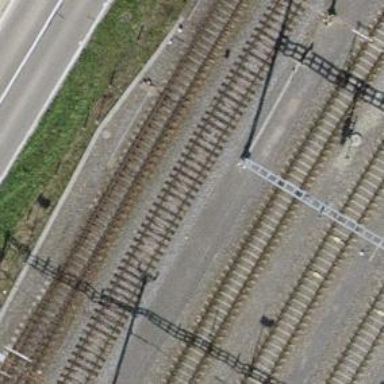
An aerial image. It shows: Railway switch.